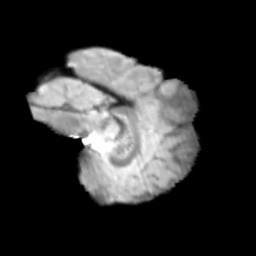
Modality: T2w
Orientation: sagittal
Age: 12
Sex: female
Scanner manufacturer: siemens
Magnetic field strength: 3 T
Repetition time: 3.8 s
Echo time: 0.07 s